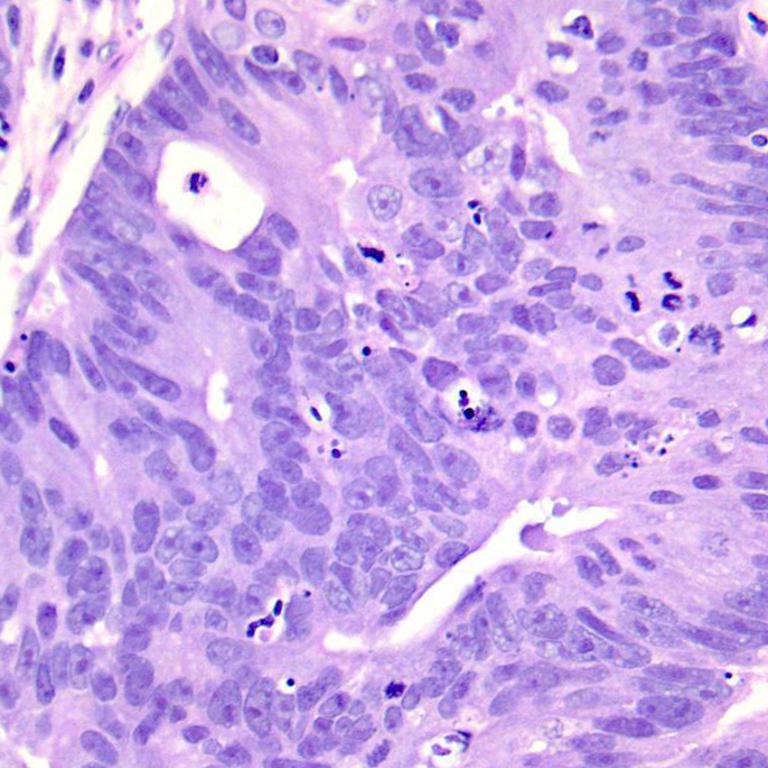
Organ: colon
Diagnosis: adenocarcinomas